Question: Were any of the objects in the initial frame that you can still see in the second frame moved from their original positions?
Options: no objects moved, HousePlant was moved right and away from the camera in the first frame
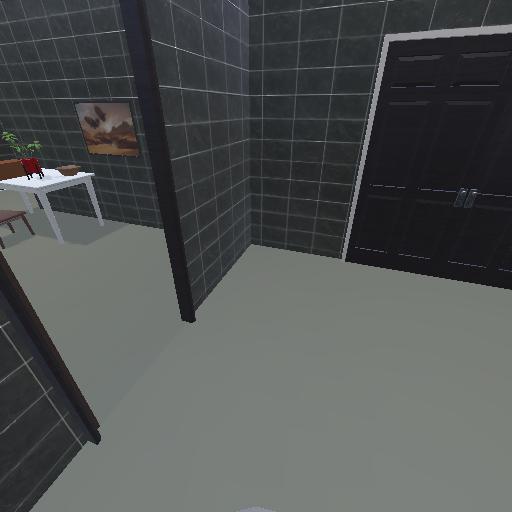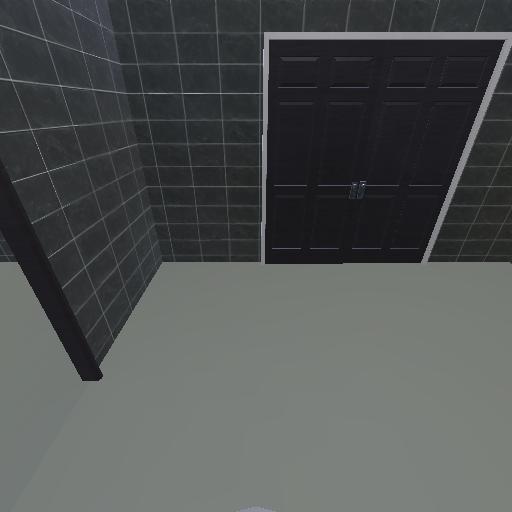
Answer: no objects moved